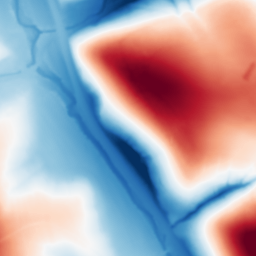
Category: multiscale
Decomposition family: dog_multiscale
Decomposition parameters: sigma_ratio: 2
n_scales: 6
base_sigma: 1
Upsampling method: quartic
Upsampling parameters: scale: 8
Upsampling scale: 8